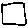
Label: square